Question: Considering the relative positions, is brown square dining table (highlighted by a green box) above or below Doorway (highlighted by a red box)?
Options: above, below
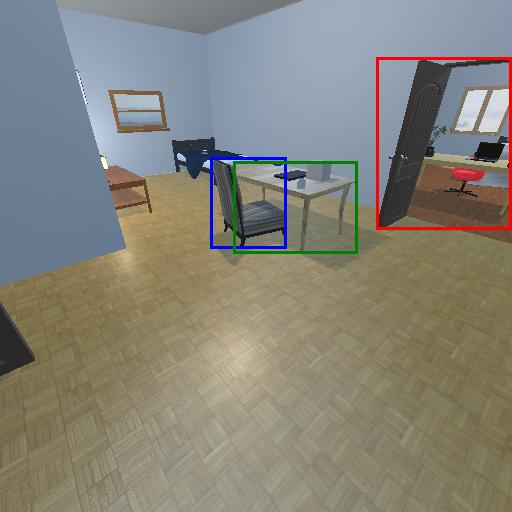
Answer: above